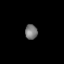
Tissue: lung
Cell type: Epithelial cells
Senescence score: 0.5678
Nuclear area (px): 178
Mean DAPI intensity: 122.747